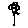
Label: flower